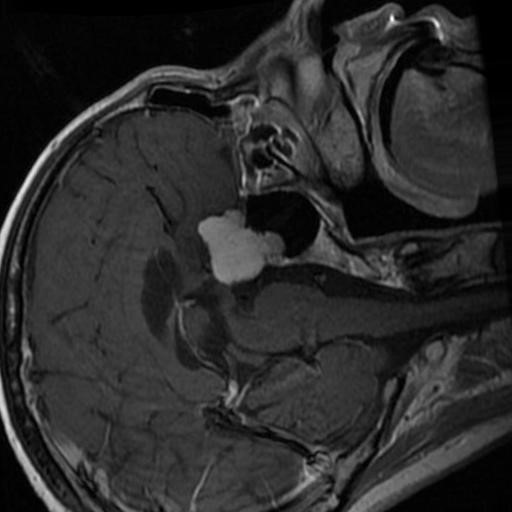
Label: brain_menin